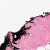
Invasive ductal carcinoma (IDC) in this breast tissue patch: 0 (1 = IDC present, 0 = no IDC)